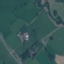
Label: Pasture